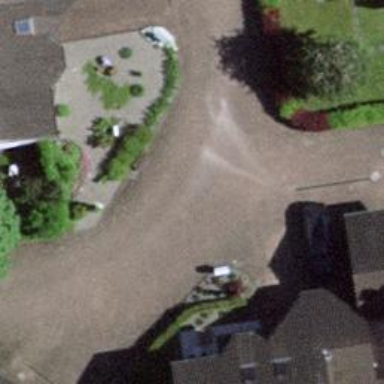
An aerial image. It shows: Living street.